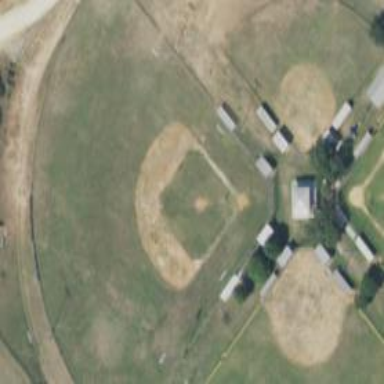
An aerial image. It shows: Baseball pitch for leisure land.